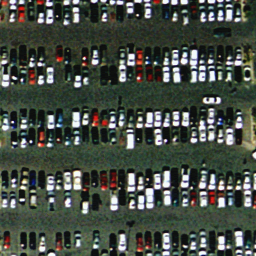
Label: parking lot